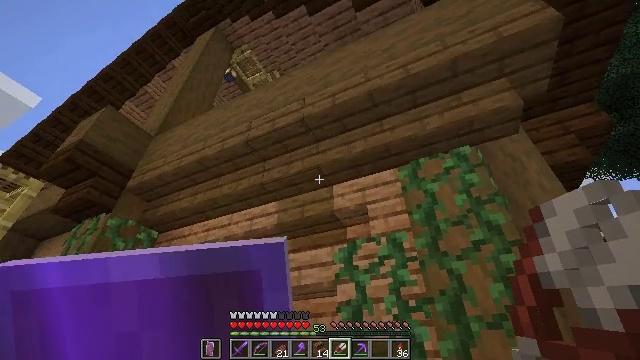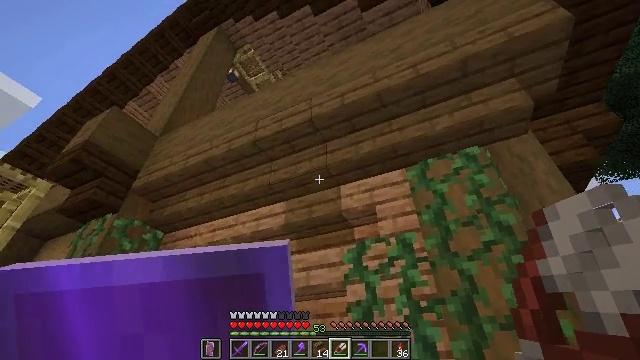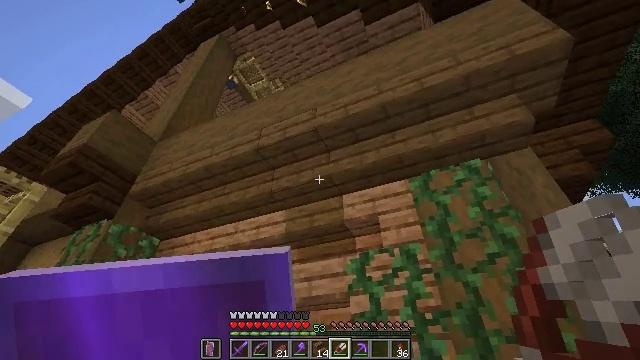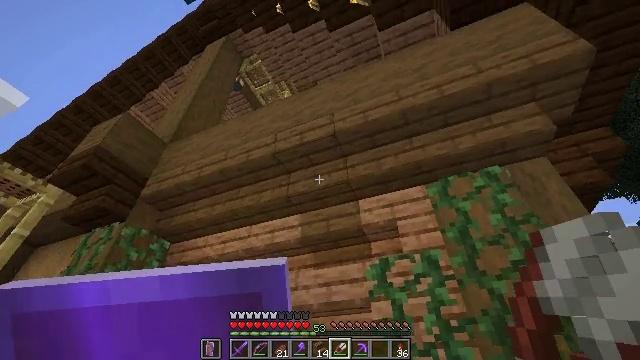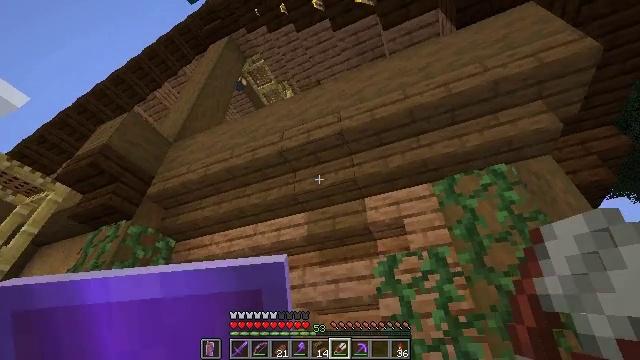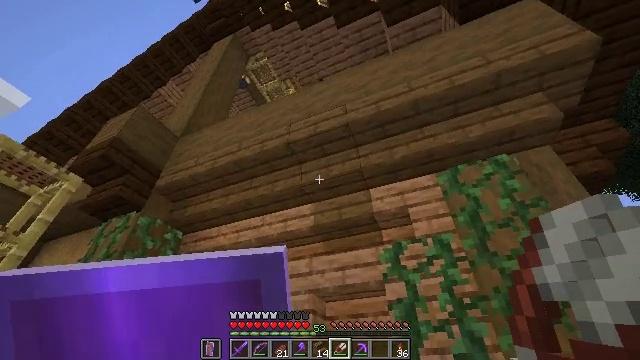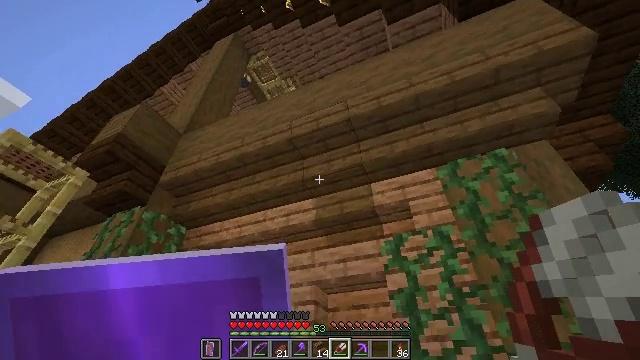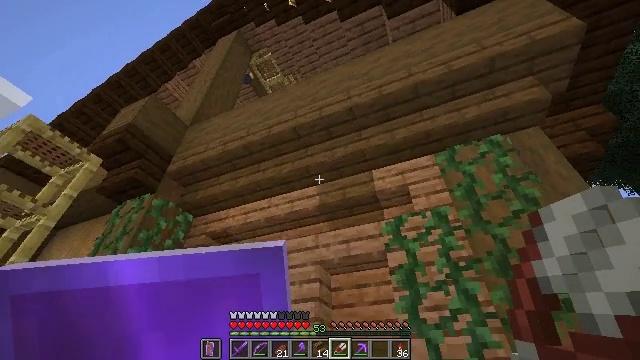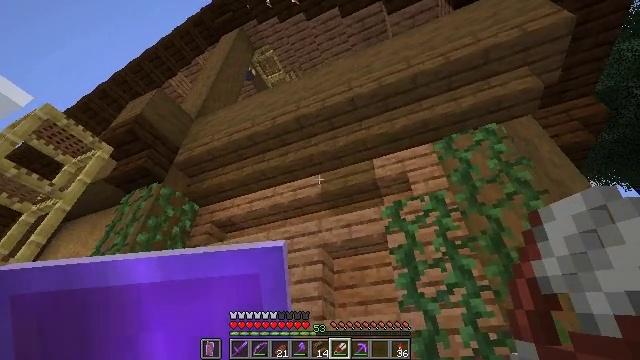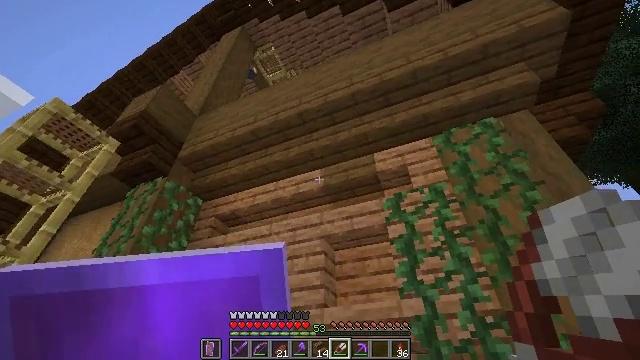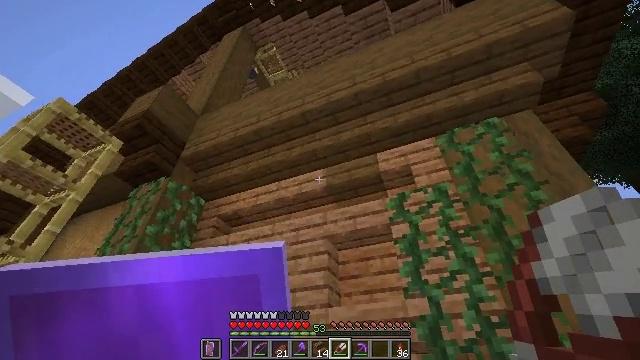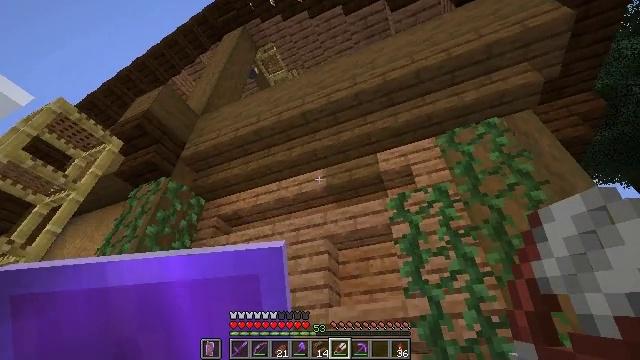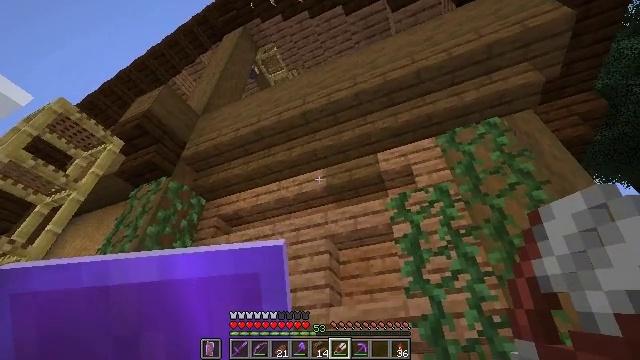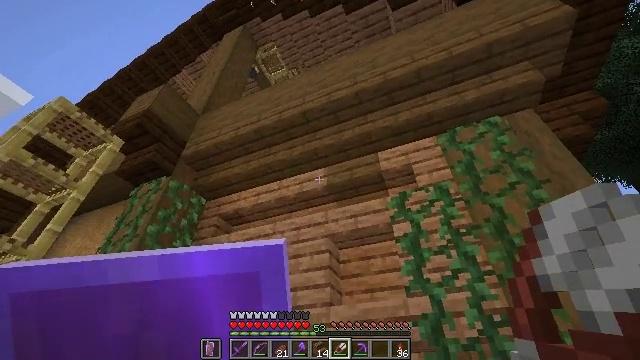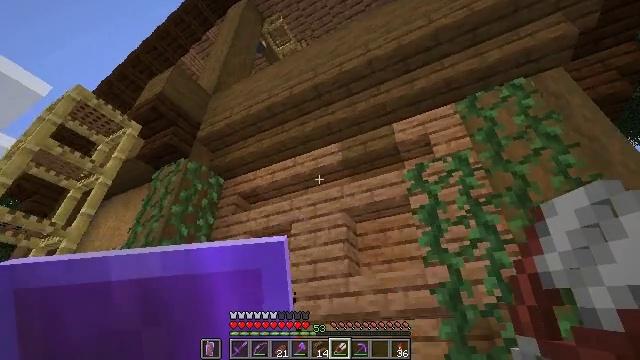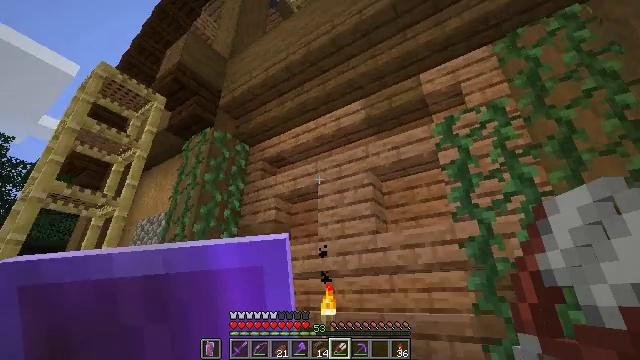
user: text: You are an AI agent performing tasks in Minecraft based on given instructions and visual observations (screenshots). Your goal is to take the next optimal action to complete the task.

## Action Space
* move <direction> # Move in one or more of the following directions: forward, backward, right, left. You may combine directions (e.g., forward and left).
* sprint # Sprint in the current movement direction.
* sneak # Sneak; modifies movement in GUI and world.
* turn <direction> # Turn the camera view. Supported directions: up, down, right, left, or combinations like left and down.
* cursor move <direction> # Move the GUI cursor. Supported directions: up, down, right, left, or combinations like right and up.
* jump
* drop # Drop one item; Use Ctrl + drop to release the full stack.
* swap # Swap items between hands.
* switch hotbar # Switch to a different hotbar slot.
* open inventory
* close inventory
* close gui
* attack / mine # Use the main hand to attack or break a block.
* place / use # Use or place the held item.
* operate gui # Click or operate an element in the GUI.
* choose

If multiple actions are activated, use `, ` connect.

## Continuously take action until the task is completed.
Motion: motion action
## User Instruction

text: Break the vines.
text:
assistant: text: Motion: move left
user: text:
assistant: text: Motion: move left, turn right and up
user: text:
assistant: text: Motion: move left
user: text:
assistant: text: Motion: no_op
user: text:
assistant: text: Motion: no_op
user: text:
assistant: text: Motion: no_op
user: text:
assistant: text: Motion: no_op
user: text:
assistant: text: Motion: no_op
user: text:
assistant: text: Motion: no_op
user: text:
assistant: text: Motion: no_op
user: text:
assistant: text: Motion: no_op
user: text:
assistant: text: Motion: no_op
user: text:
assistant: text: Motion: no_op
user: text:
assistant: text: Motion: turn left and down
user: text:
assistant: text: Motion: turn left and down
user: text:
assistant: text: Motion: turn left and down
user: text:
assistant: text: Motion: turn left and down
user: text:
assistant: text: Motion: turn left and down
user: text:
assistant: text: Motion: turn left and down
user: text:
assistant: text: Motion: no_op
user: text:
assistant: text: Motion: move forward
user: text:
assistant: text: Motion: move forward
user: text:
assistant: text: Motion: move forward
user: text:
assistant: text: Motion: move forward
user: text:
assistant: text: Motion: move forward
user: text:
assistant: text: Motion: move forward
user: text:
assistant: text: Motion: move forward, jump
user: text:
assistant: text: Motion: move forward, jump
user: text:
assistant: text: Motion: move forward, jump
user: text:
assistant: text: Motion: move forward